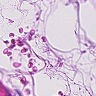
Metastatic tissue present: no